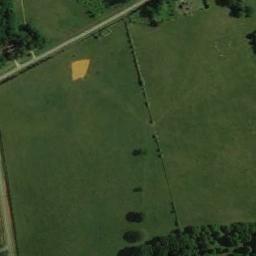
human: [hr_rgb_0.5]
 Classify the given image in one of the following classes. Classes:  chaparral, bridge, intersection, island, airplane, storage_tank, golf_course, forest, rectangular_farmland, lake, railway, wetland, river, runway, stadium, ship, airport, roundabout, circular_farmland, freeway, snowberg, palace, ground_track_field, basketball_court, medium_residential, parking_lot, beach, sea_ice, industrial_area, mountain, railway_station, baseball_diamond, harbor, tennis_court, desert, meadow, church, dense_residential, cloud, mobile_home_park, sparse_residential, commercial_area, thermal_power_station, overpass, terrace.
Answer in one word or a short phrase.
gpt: meadow